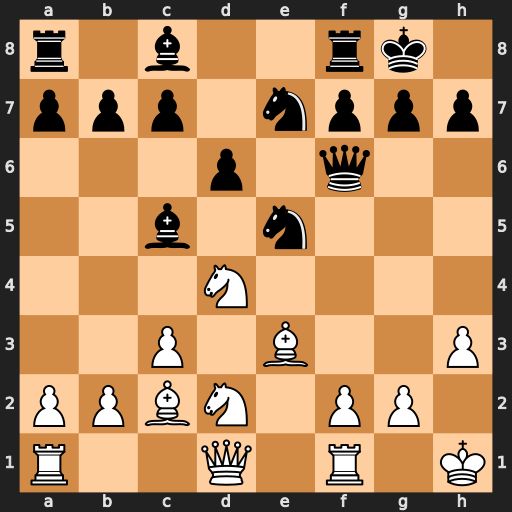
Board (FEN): r1b2rk1/ppp1nppp/3p1q2/2b1n3/3N4/2P1B2P/PPBN1PP1/R2Q1R1K
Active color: w
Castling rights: -
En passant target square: -
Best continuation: Ne4 Qg6 Nxc5 dxc5 Bxg6